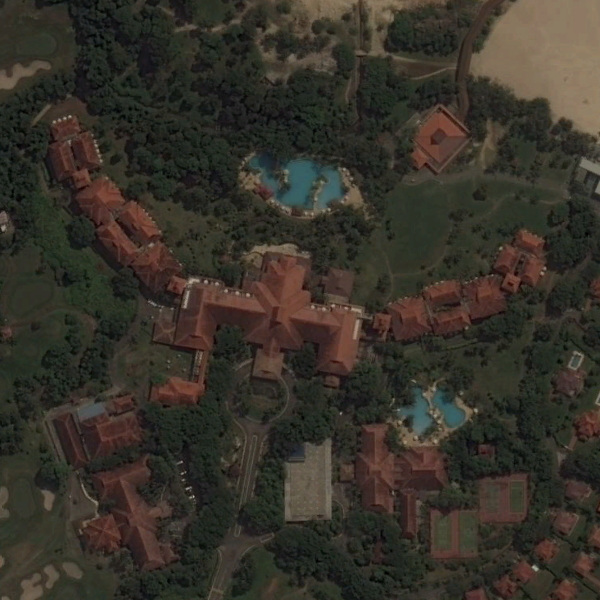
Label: Resort